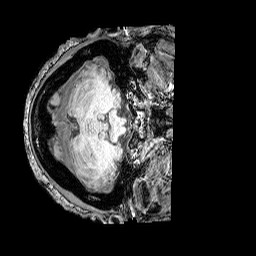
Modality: T1w
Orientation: axial
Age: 78
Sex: male
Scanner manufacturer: siemens
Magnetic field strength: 3 T
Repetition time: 2.25 s
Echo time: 0.00411 s